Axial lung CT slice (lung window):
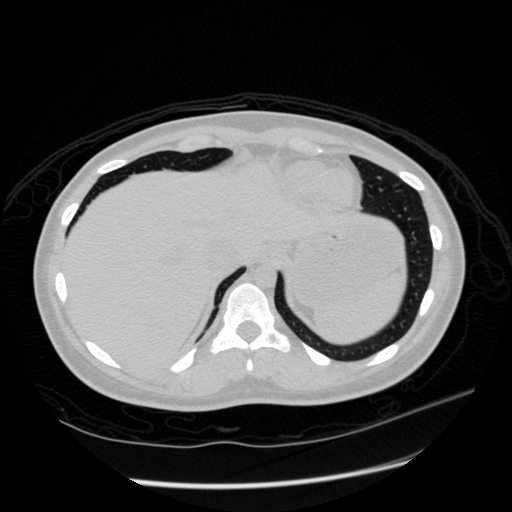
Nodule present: no